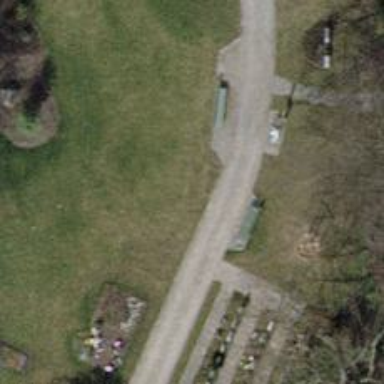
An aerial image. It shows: Bench.